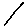
Label: line